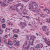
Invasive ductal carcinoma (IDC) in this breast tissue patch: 1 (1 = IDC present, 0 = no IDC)